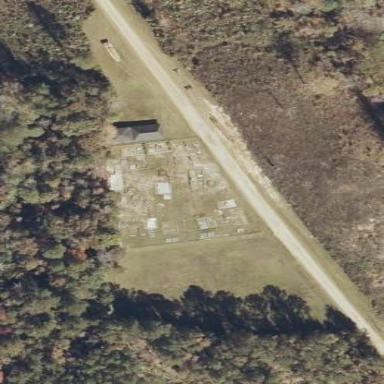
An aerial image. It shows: Cemetery.